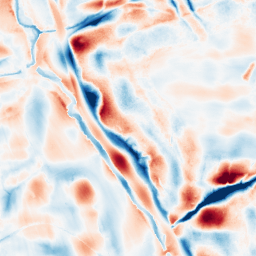
Category: wavelet
Decomposition family: wavelet_biorthogonal
Decomposition parameters: wavelet: bior4.4
level: 5
Upsampling method: bspline
Upsampling parameters: scale: 8
Upsampling scale: 8